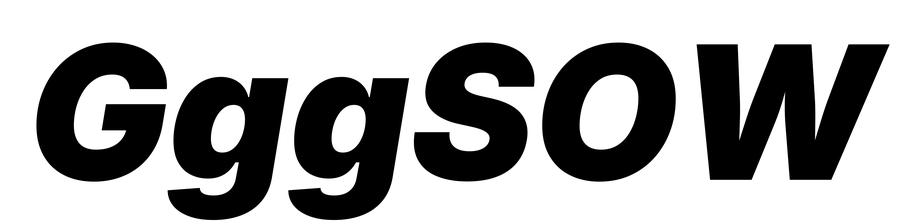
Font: Inter-Italic_Black_Italic